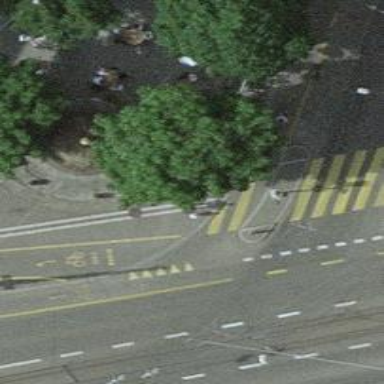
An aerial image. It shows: Asphalt footway.